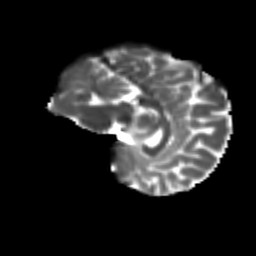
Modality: T2w
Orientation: sagittal
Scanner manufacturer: siemens
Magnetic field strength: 3 T
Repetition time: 9.2 s
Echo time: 0.084 s